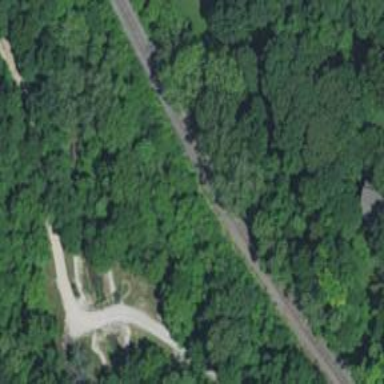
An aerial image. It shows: Abandoned railway.